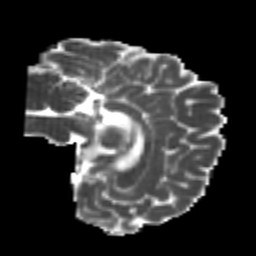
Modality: MD
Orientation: sagittal
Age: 24
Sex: male
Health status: healthy
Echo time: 0.074 s